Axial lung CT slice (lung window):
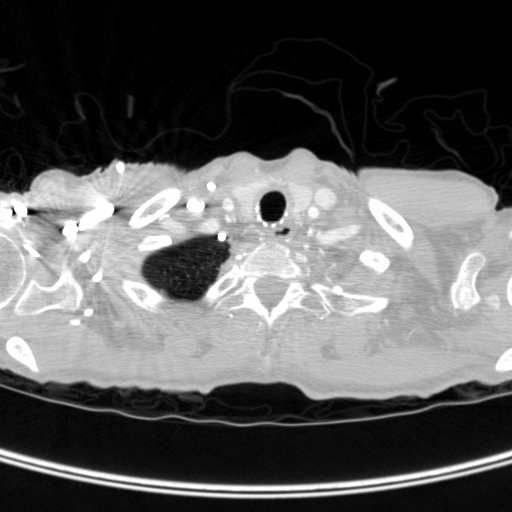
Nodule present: no